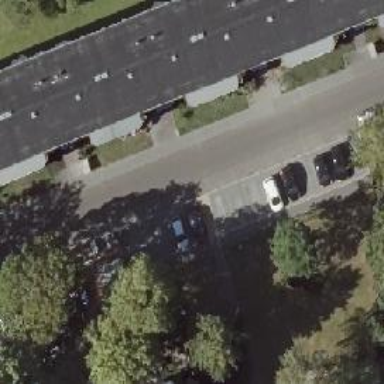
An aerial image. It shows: Living street with asphalt surface and sidewalk on the left.